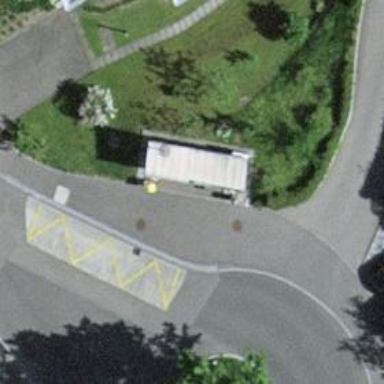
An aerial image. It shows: Post box is visible.